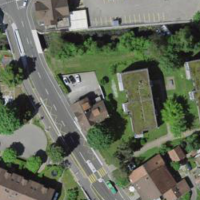
EUNIS habitat code: 55
Species observed at this site:
Symphoricarpos albus